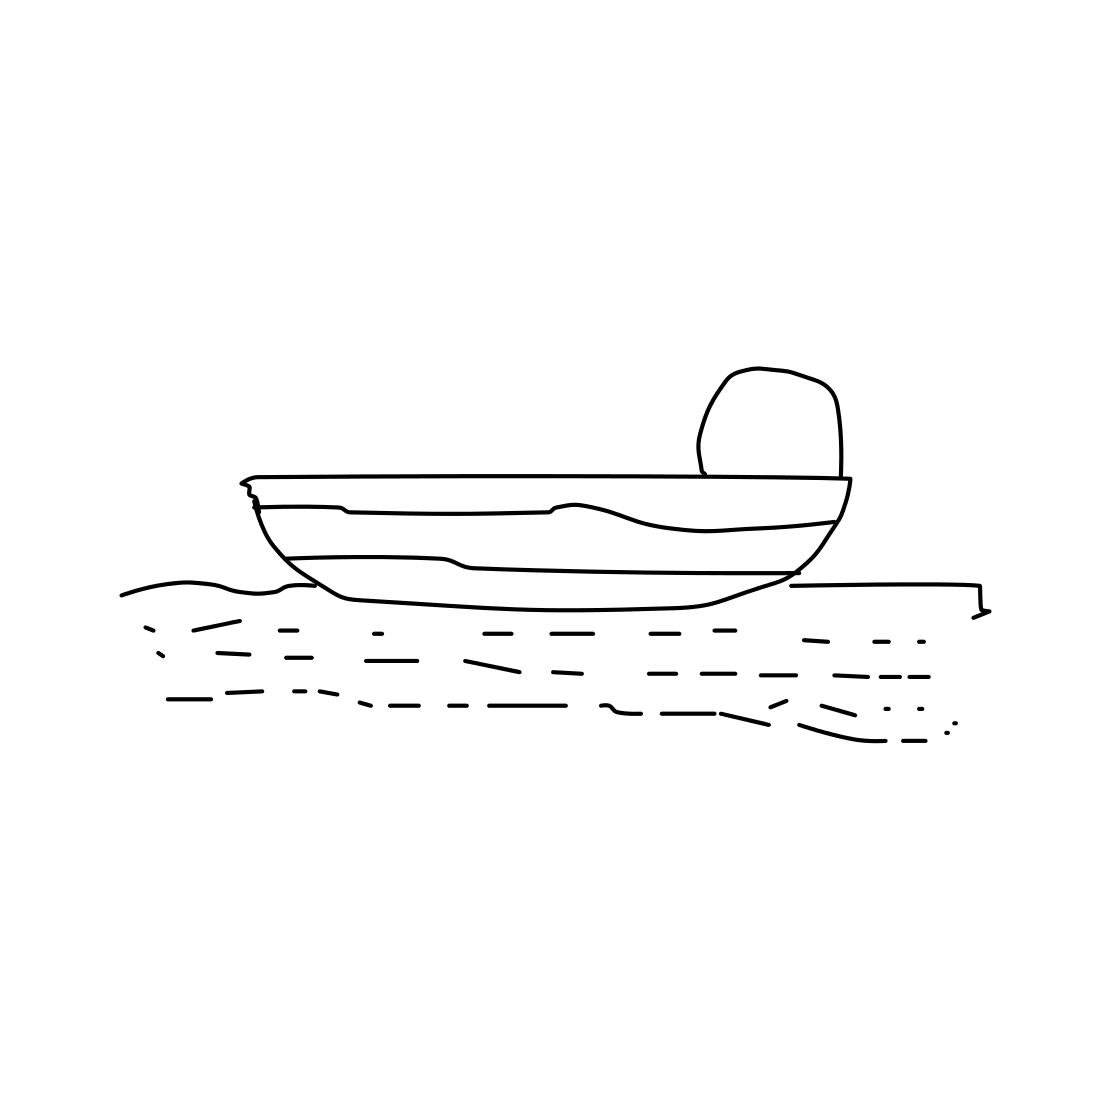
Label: speed-boat